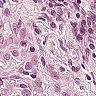
Metastatic tissue present: yes